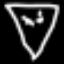
Label: diamond